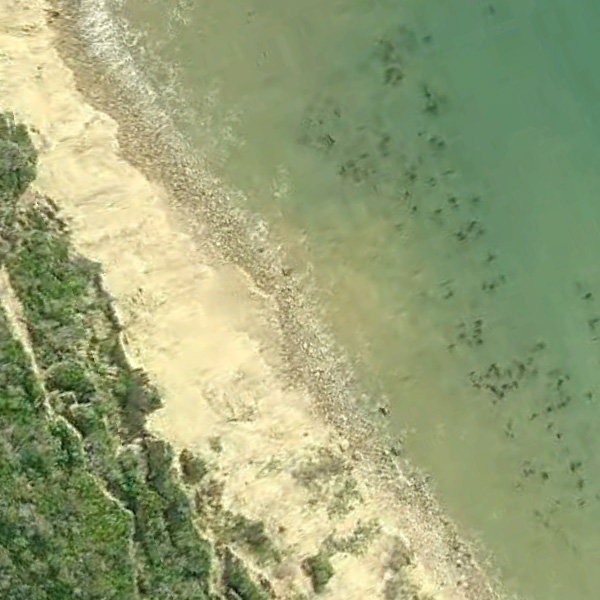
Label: Beach